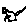
Label: cat